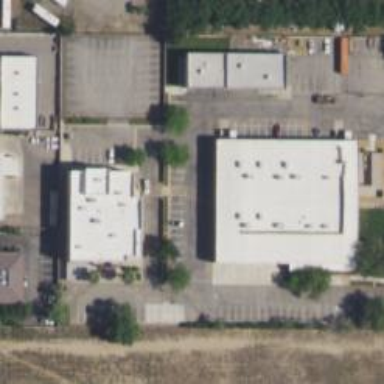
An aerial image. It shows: Warehouse.